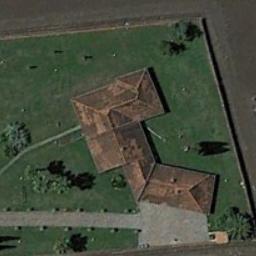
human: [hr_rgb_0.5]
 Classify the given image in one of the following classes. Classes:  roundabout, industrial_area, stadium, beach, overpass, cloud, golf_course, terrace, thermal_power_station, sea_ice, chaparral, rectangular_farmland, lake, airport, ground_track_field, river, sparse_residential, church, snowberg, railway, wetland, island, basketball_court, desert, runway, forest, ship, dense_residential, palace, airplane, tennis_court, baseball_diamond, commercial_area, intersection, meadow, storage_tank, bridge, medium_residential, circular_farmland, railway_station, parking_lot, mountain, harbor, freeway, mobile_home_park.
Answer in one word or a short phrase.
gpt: sparse_residential